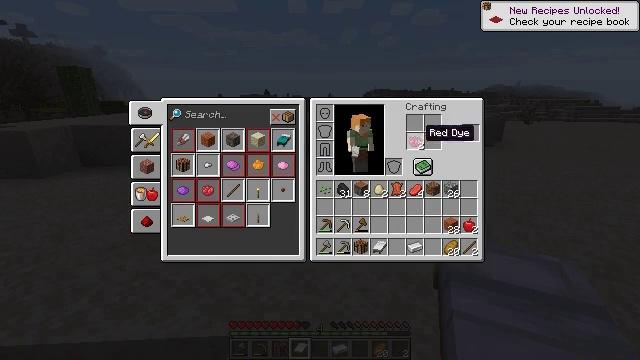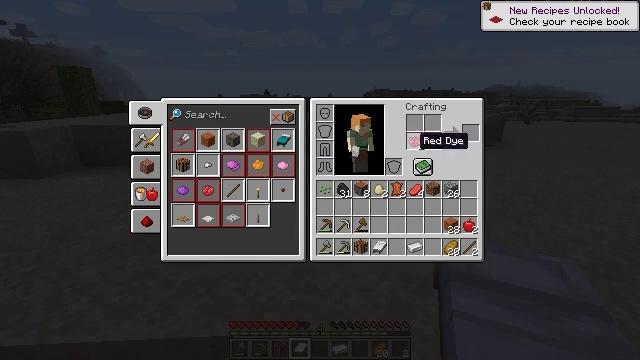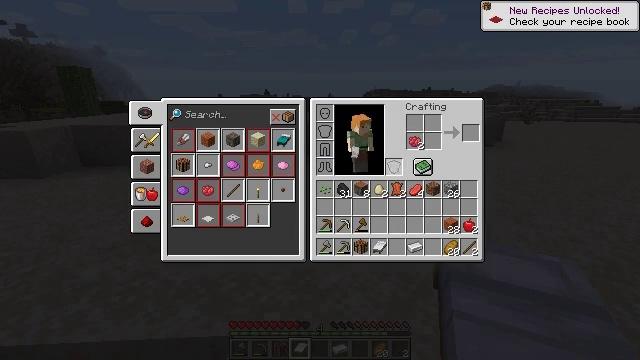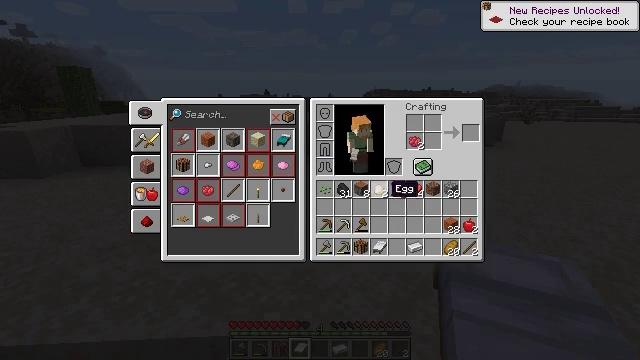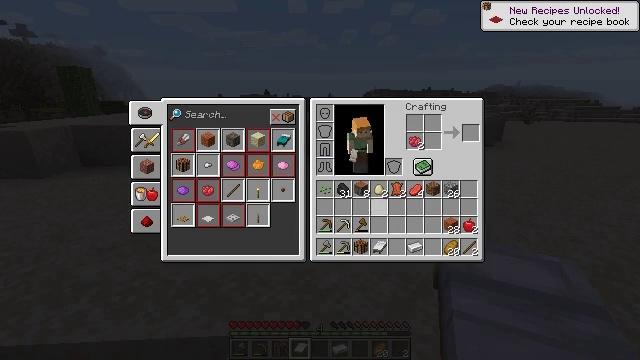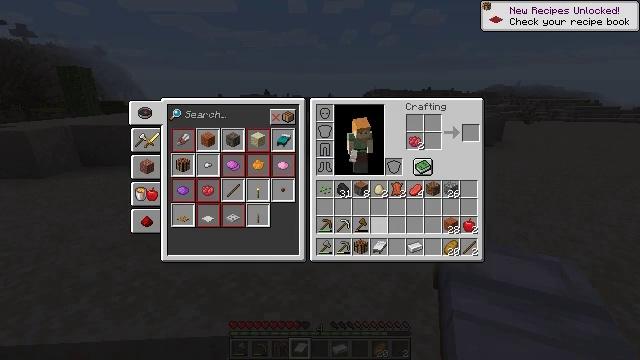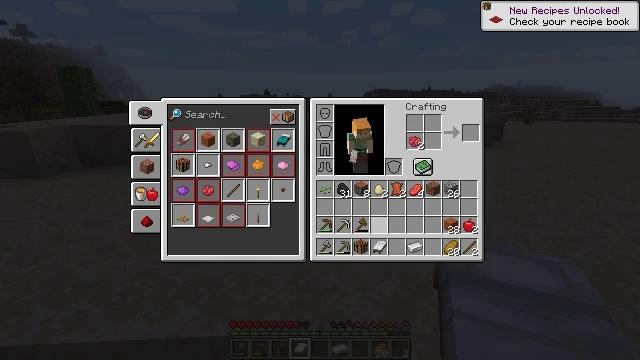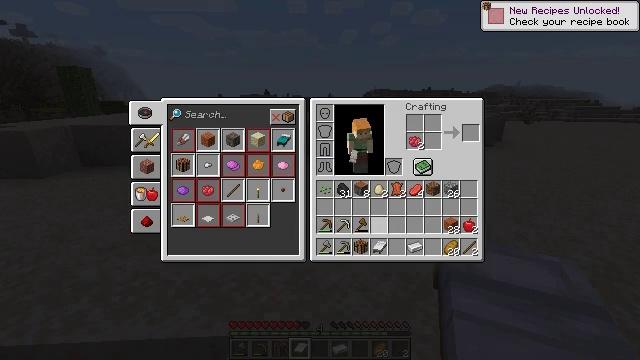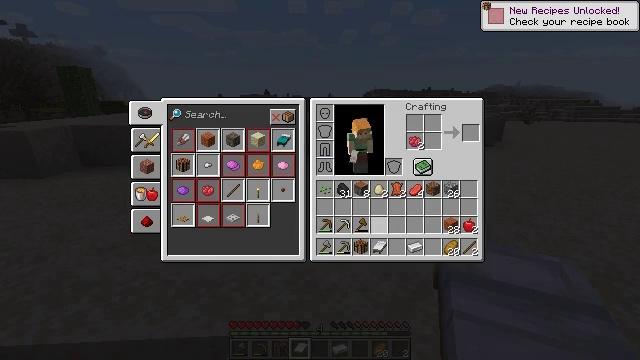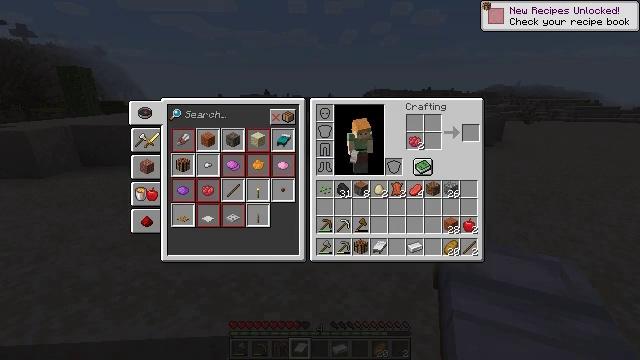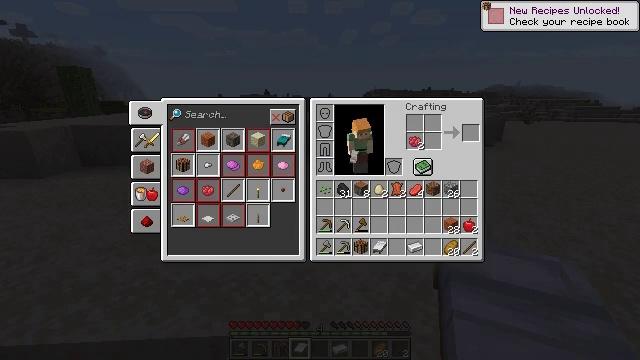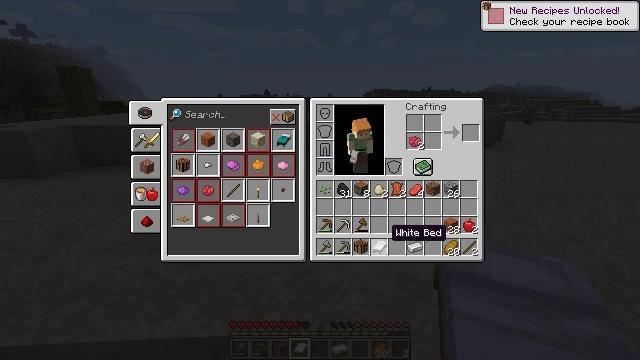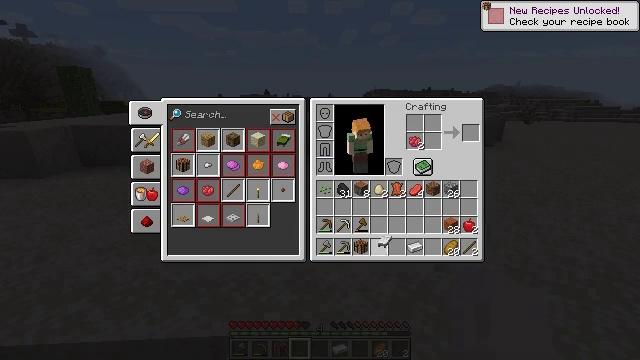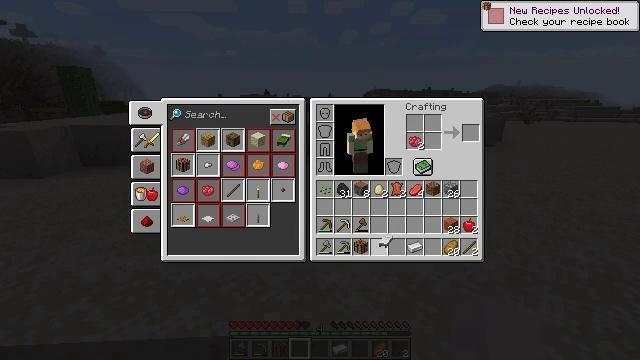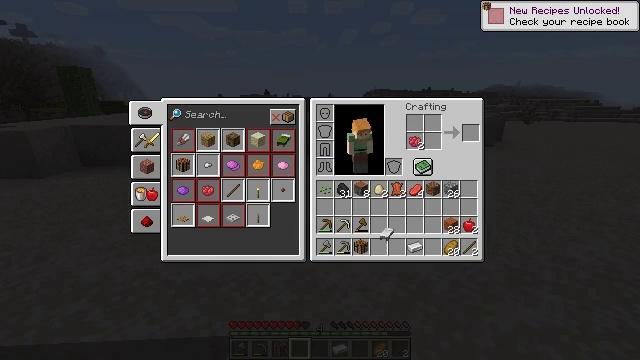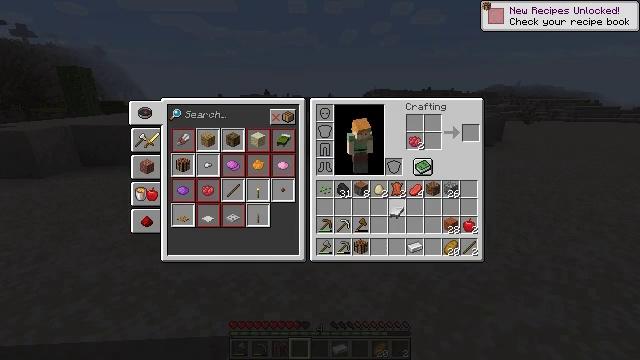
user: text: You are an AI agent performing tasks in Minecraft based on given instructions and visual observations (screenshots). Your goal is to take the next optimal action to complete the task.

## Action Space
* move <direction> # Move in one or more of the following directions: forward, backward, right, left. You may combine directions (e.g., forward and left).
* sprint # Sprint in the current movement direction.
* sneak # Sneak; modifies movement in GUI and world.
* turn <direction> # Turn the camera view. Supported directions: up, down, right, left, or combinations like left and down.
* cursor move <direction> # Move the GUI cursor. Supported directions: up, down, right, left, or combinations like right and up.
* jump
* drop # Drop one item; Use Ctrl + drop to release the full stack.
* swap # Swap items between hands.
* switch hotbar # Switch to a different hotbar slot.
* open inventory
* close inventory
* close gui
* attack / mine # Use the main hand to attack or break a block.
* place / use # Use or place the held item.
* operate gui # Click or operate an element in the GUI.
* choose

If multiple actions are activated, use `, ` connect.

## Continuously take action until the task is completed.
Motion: motion action
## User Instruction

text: Open the crafting table and craft a red bed with wool and planks.
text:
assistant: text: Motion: cursor move down
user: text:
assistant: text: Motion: cursor move left and down
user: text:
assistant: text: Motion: cursor move left and down
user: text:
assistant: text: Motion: cursor move down
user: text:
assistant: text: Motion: cursor move down
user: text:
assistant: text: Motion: no_op
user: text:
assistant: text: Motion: no_op
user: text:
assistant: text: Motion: no_op
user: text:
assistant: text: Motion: no_op
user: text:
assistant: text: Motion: no_op
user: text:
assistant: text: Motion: no_op
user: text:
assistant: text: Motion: operate gui
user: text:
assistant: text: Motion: operate gui
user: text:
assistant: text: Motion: cursor move up
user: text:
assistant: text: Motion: cursor move right and up
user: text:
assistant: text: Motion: cursor move right and up
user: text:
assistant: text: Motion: cursor move right and up
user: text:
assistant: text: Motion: no_op
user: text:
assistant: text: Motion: no_op
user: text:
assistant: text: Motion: no_op
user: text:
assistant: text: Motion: no_op
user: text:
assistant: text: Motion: no_op
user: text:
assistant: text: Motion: no_op
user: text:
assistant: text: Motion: operate gui
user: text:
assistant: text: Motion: operate gui
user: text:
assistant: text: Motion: operate gui
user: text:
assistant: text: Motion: no_op
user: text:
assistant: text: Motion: no_op
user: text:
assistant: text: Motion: sneak, cursor move right
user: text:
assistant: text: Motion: sneak, cursor move right